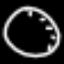
Label: clock